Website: apple-inc
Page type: customer-info-address
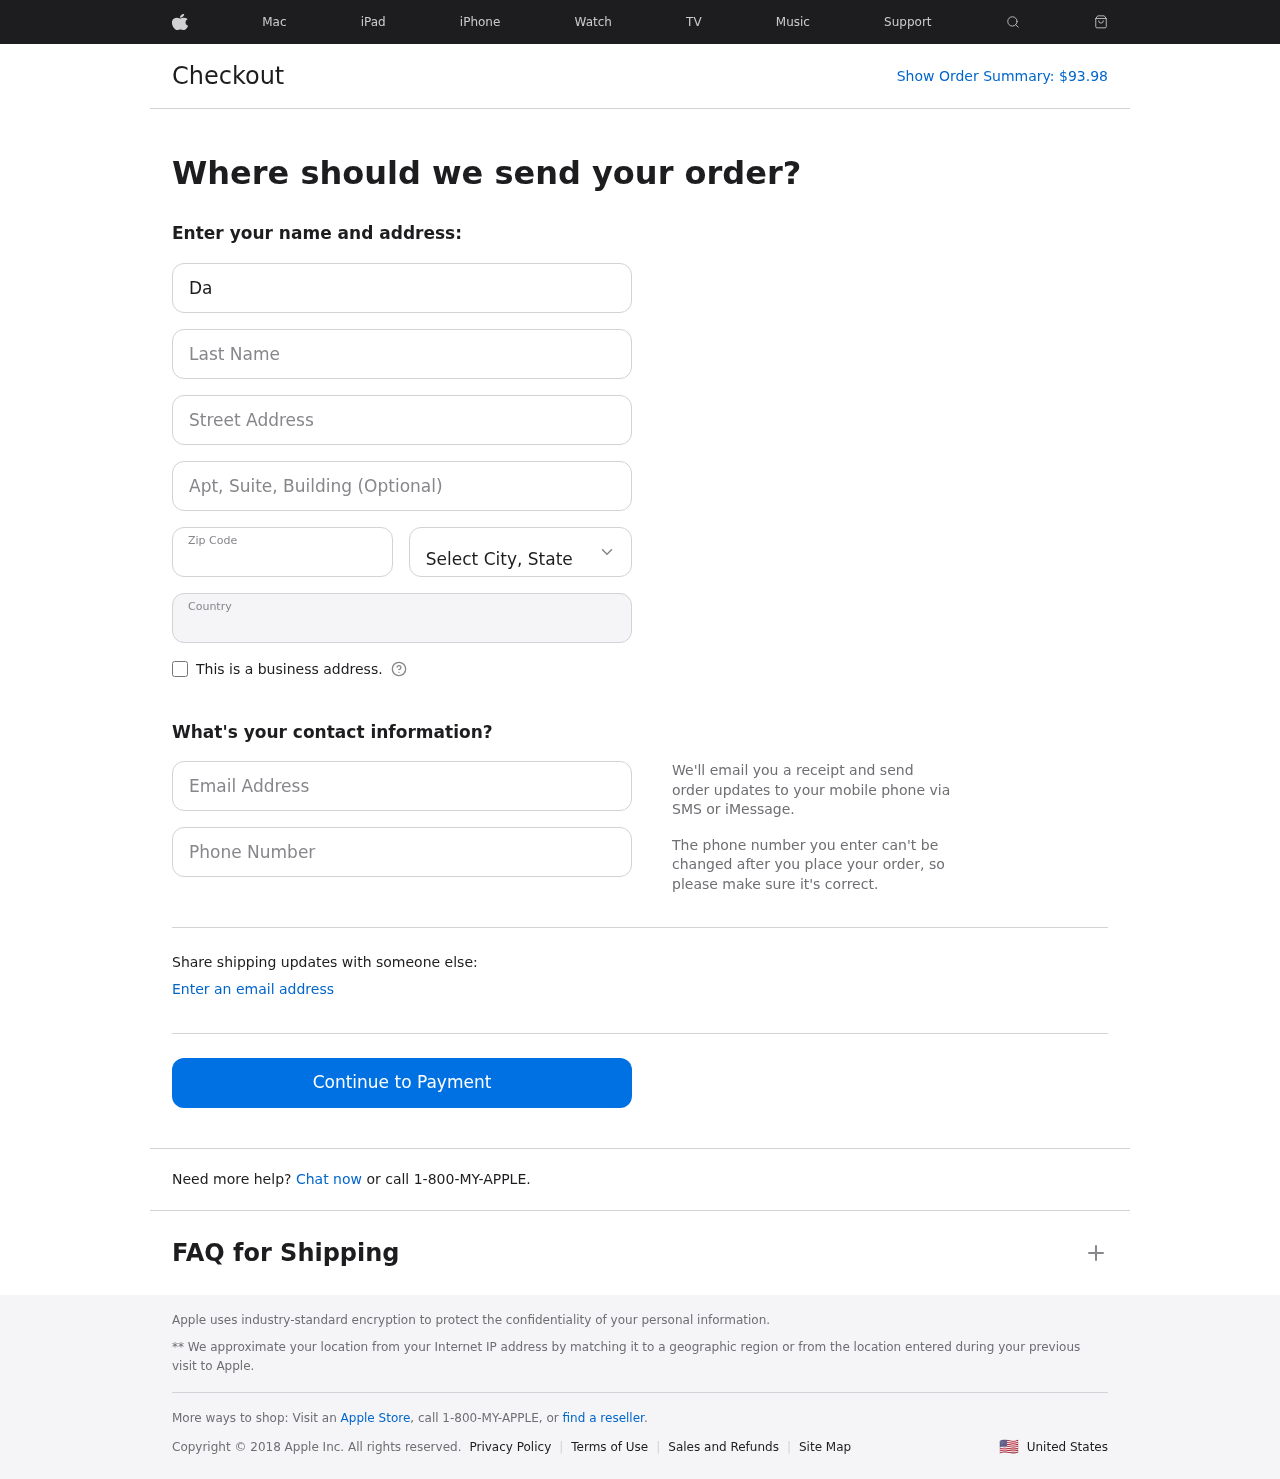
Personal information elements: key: PII_CITY_STATE
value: Lake Wendyport, LA
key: PII_COUNTRY
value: United States
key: PII_EMAIL
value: davidmendez@gmail.com
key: PII_FIRSTNAME
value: David
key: PII_LASTNAME
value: Mendez
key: PII_PHONE
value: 5074469549
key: PII_POSTCODE
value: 95052
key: PII_STREET
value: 287 Julie Wells Suite 257
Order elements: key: ORDER_TOTAL
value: $93.98